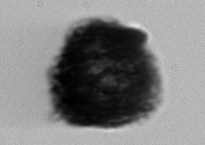
Label: Gonyaulax